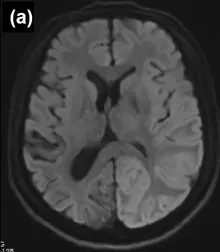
MRI performed 15 days after the onset of the second prolonged attack. DWI showed extensive cortical edema with diffusion restriction involving the left hemisphere (a).
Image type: radiology (mri)